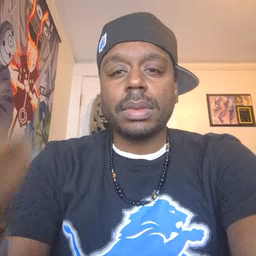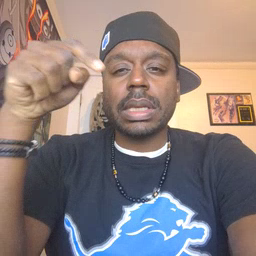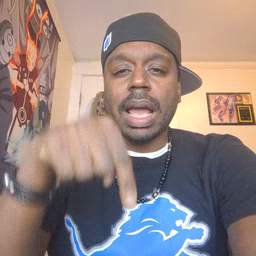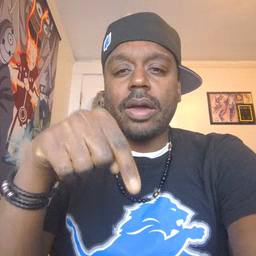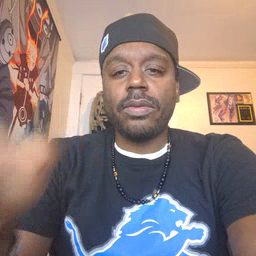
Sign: down